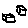
Label: square